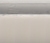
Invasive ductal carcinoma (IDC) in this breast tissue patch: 0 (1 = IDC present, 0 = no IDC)